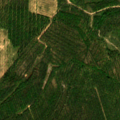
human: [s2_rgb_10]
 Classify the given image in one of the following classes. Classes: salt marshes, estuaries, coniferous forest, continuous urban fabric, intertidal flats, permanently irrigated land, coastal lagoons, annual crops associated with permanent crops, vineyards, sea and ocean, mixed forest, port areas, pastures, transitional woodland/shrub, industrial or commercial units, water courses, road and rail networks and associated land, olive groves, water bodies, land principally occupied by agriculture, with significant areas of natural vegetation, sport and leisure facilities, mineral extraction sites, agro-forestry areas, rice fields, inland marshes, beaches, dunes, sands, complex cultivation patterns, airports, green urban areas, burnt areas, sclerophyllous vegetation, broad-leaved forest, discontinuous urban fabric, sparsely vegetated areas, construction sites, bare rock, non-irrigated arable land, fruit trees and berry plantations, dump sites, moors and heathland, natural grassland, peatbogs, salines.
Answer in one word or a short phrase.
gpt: coniferous forest, mixed forest, transitional woodland/shrub